Question: '''
FB.ui({
method: 'feed',
caption: 'test: '+ Link,
description: '',
to: *******,
picture: 'https://SITE.com/UserGifts/ImageMail/<PHONE>.jpg',
link: Link,
redirect_uri: Link,
}, function(response){});
'''
When code is start we see
Tell me please why image not upload with post?
P.S.: Image exist on server, console not have error.
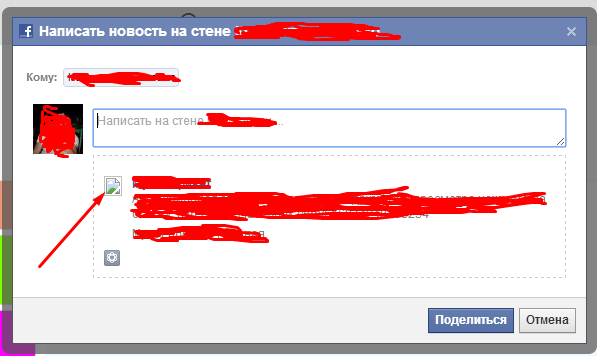
Answer: Change
'''
https://example.com/UserGifts/ImageMail/<PHONE>.jpg
'''
on
'''
http://example.com/UserGifts/ImageMail/<PHONE>.jpg
'''
Where 'example' is name your site('SITE')
P.S.: not use 'https' on url image, use only 'http'.